Question: My button rotates upon clicks in an animated way by using 'UIView''s 'animateWithDuration:animations:', however the button is not animating.
I'm trying to reimplement 'UITableView''s disclosure indicator. I am making my own because 'UITableView''s is not flexible enough. For example, I would like mine to be on the left, but this is not possible.
My disclosure button subclass works. It rotates correctly, but when it rotates there is no animation. It should goes from the non rotated to rotated; there is no animation in between.
'''
#define DegreesToRadians(x) ((x) * M_PI / 180.0)
- (void)rotateToOpenPosition {
[UIView animateWithDuration:0.5 animations:^{
[self setTransform: CGAffineTransformMakeRotation((CGFloat)DegreesToRadians(90))];
}];
}
- (void)rotateToClosedPosition {
[UIView animateWithDuration:0.5 animations:^{
[self setTransform: CGAffineTransformMakeRotation((CGFloat)DegreesToRadians(0))];
}];
}
'''
I'm also using Auto Layout in the nib that contain the UITableViewCell the disclosure button is in.
This might be related to the problem. Here are the constraints:
This is most likely not the problem, as I tried removing auto layout from the same nib, and the problem still occurs.

Why is it not rotating, and how can I fix it?
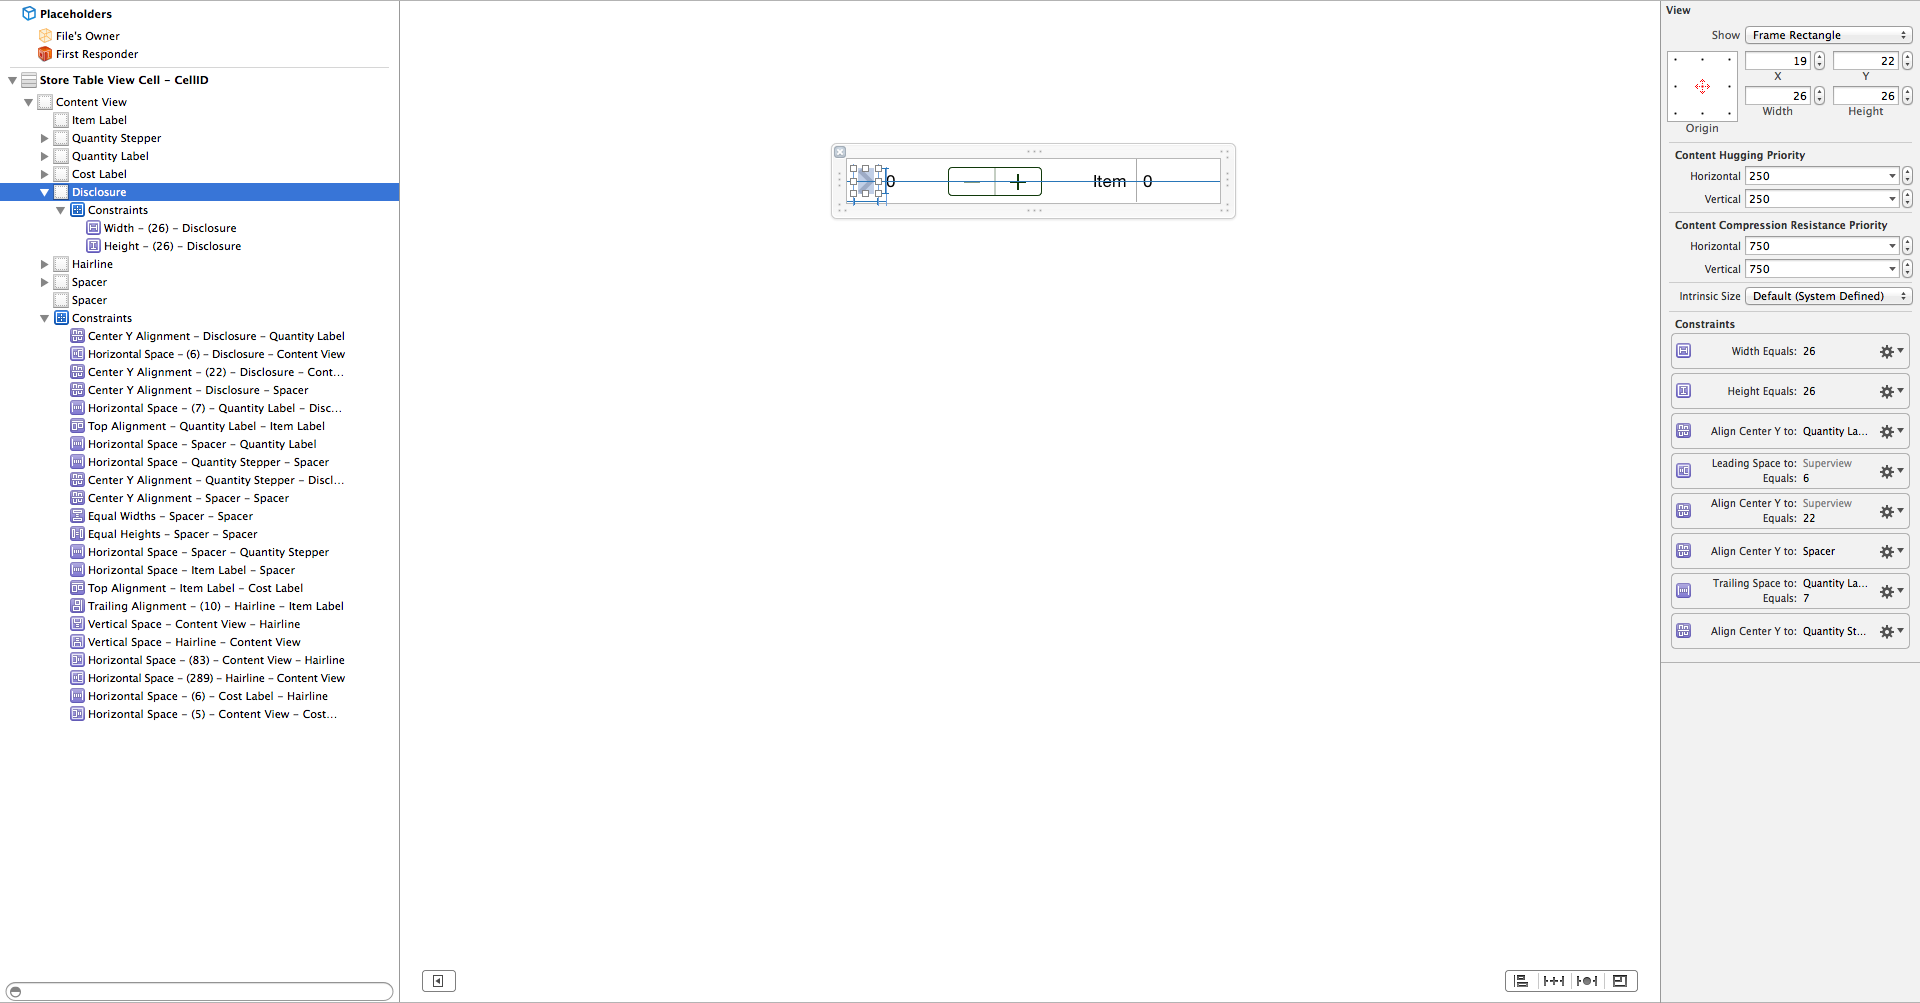
Answer: I was calling '[tableView reloadData]' right after I called the methods to start animating the button.
Stupid.